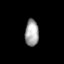
Tissue: lung
Cell type: Epithelial cells
Senescence score: 0.2145
Nuclear area (px): 349
Mean DAPI intensity: 166.135